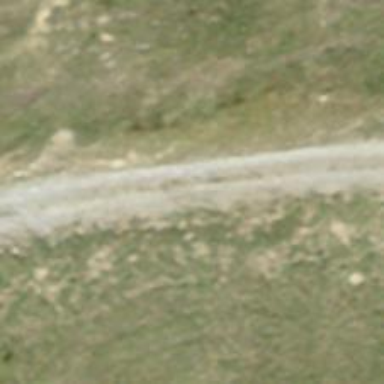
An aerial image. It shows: Dirt track road.